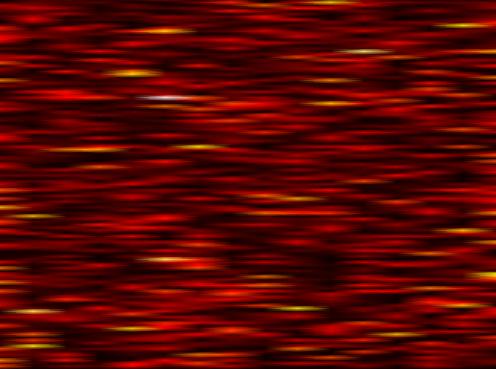
Label: OFDM